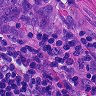
Metastatic tissue present: yes